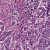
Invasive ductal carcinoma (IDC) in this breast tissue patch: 1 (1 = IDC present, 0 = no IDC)